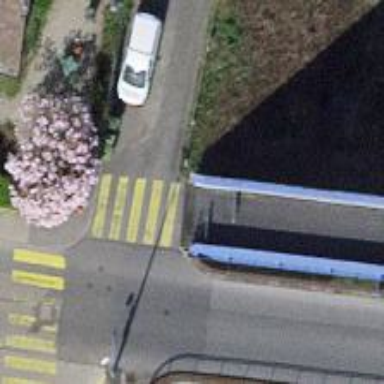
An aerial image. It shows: Road with sidewalk available for pedestrians.